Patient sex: F
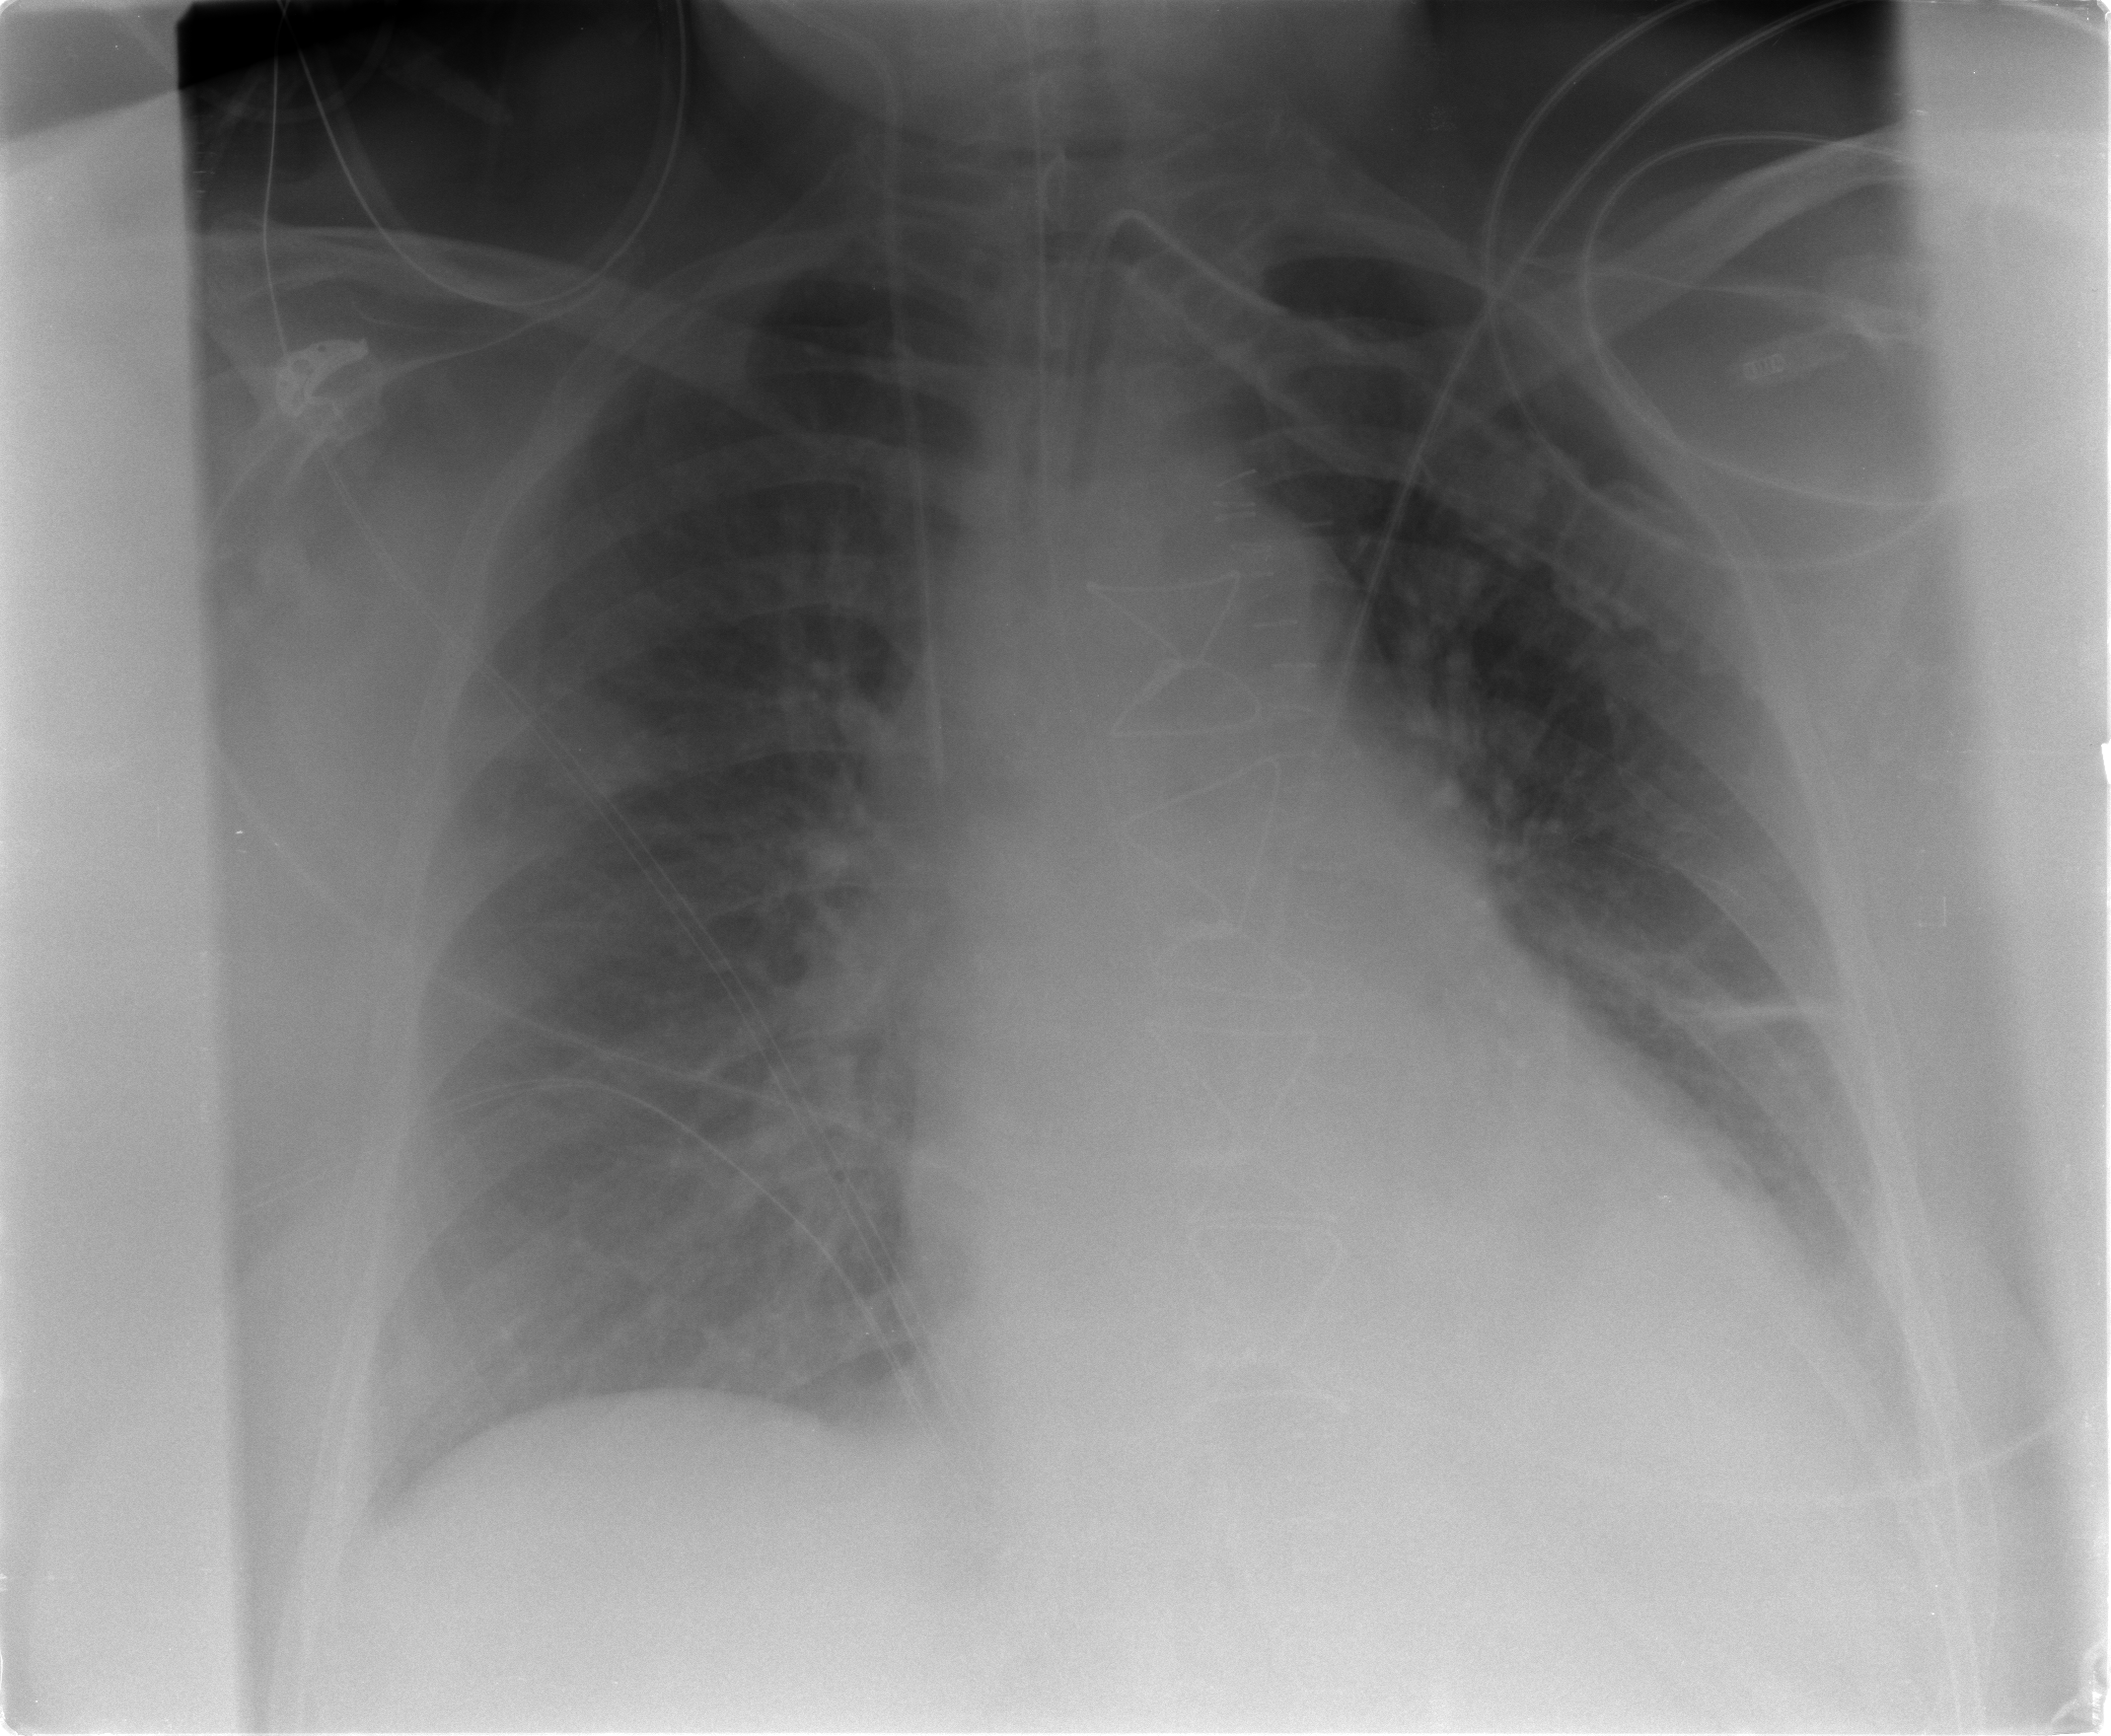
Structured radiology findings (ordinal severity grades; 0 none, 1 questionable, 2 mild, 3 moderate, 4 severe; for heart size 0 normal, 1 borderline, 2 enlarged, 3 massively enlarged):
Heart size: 2
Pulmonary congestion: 2
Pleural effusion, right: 2
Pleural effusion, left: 2
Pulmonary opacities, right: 0
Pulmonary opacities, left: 2
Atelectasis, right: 2
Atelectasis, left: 2